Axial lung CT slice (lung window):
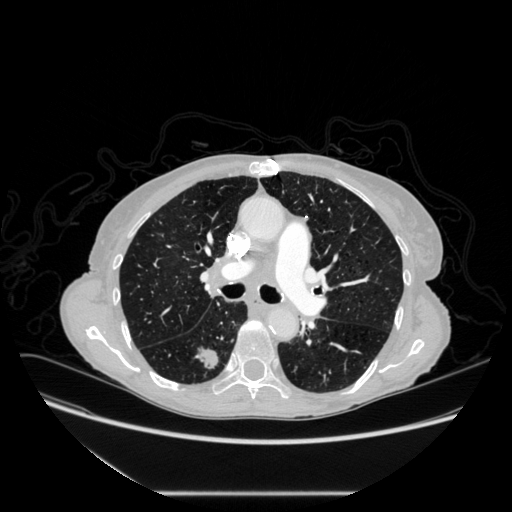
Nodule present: yes
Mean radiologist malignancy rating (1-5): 4.25